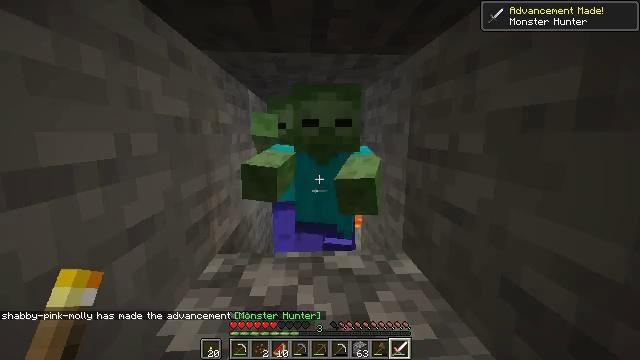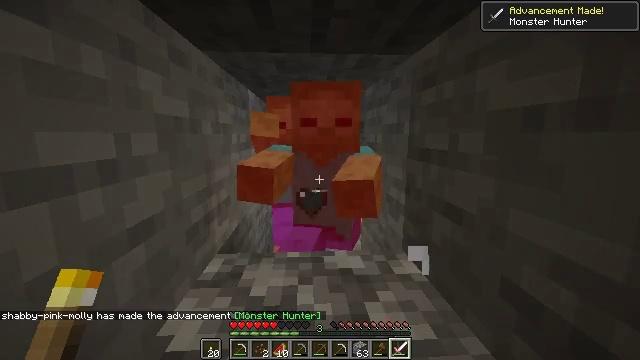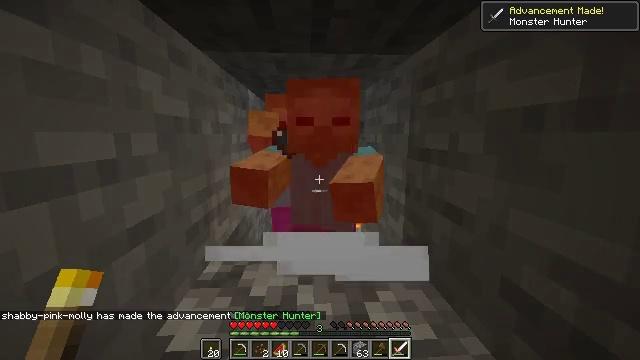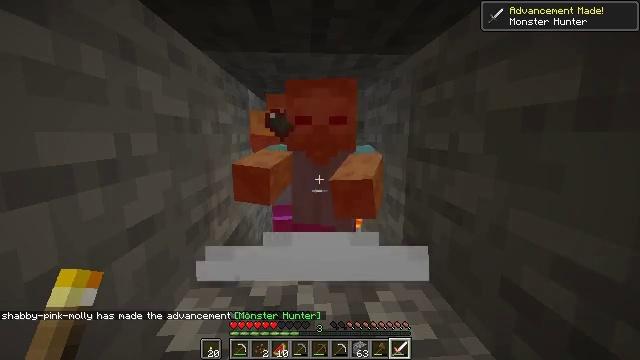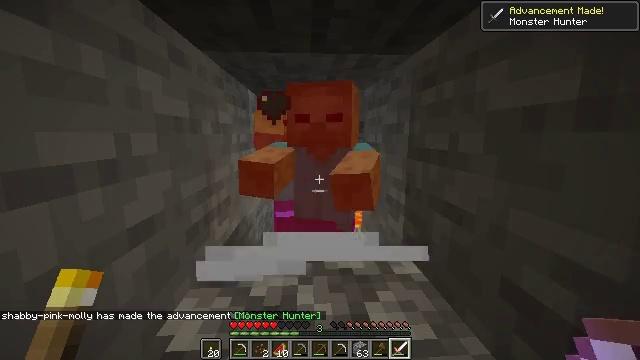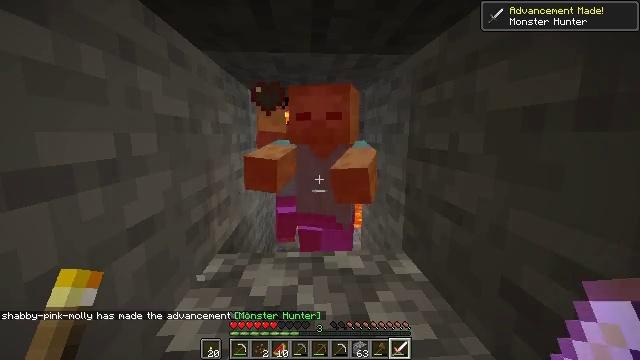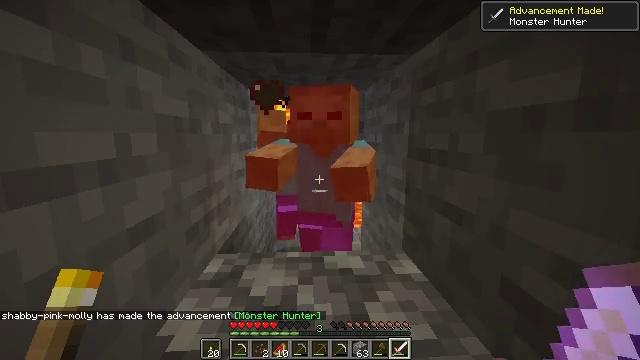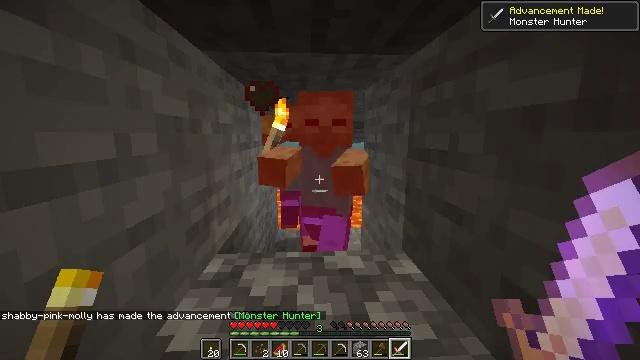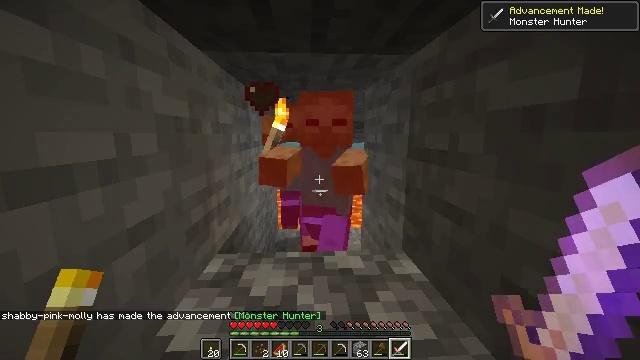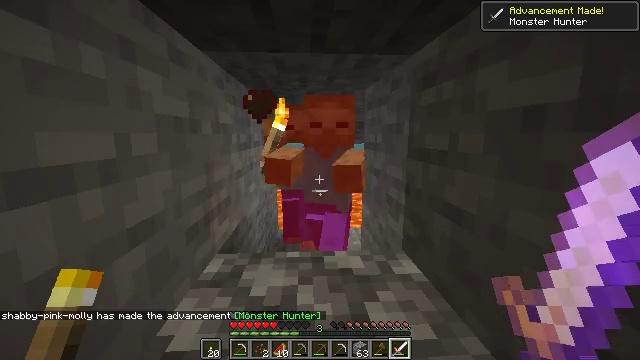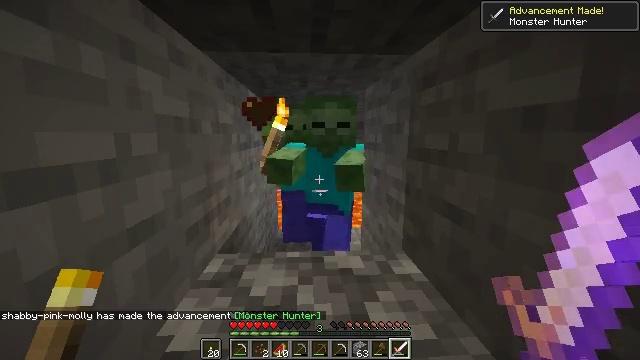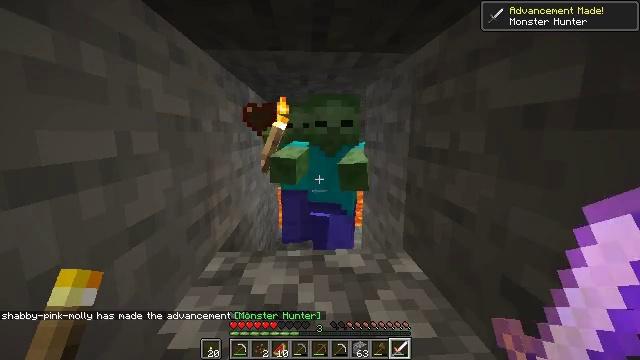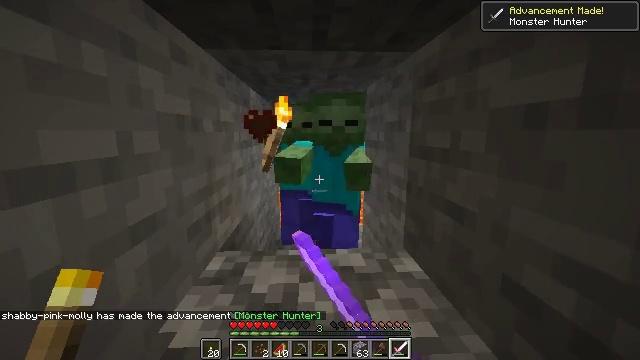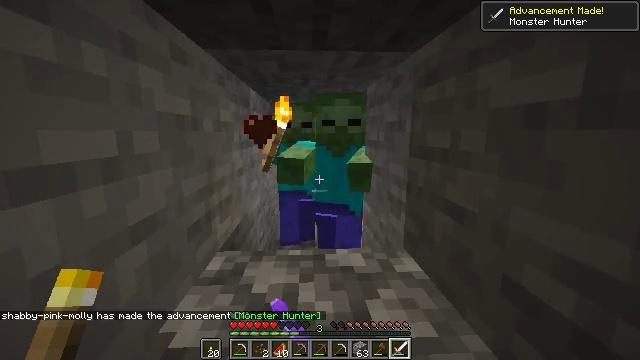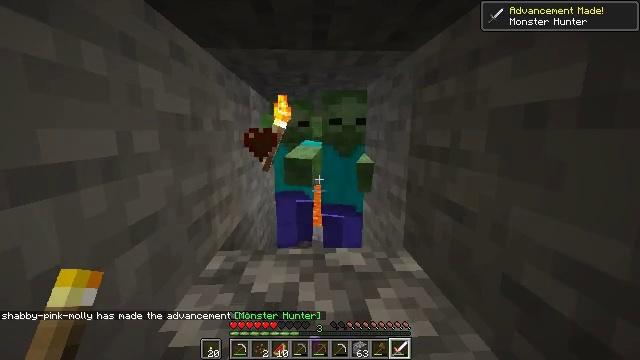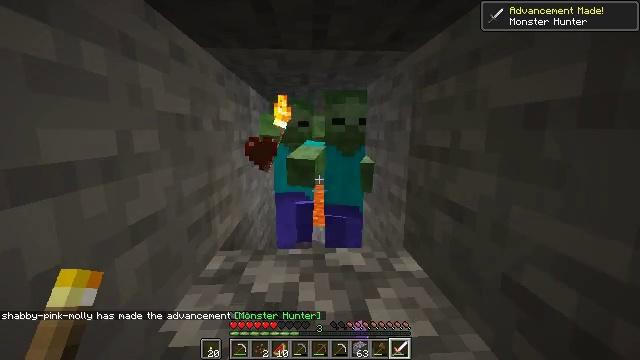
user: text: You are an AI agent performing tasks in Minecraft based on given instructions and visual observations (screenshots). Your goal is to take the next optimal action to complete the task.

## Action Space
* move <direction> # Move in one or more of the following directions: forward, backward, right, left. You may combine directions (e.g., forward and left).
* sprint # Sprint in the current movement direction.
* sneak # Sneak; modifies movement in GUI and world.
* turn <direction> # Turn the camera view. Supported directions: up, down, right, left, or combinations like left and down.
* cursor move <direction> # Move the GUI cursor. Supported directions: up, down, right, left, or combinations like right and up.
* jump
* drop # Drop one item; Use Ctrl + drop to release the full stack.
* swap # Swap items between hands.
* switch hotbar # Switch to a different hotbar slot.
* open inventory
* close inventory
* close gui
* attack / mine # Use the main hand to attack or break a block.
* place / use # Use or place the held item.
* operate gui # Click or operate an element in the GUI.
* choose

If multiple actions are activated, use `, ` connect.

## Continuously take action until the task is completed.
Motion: motion action
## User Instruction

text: Kill a zombie.
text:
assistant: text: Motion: no_op
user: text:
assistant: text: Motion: no_op
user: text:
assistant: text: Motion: no_op
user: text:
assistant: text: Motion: no_op
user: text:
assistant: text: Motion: no_op
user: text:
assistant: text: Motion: no_op
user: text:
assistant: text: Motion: no_op
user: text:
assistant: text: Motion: no_op
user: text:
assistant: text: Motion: no_op
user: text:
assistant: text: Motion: no_op
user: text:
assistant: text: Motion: attack / mine
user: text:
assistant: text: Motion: attack / mine
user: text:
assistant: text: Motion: attack / mine
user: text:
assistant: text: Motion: attack / mine
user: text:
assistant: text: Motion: attack / mine
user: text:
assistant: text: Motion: attack / mine